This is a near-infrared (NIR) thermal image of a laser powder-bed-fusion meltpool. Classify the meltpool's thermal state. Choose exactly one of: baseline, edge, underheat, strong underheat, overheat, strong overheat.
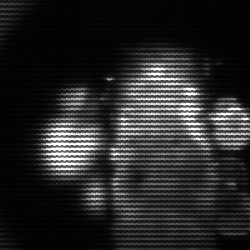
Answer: strong underheat